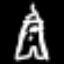
Label: The Eiffel Tower